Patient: sex M, age 42
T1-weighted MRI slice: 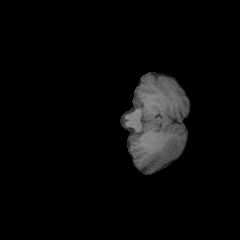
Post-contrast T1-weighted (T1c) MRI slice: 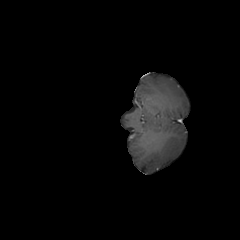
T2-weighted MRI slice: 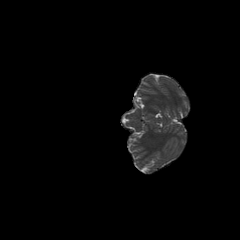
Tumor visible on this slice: no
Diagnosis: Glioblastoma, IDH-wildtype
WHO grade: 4